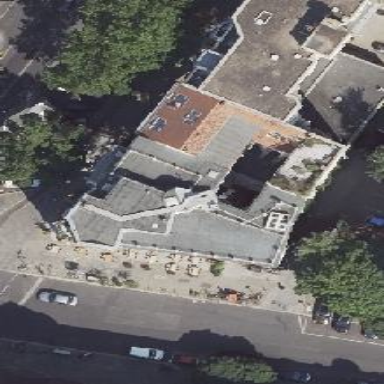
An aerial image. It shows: Commercial building.